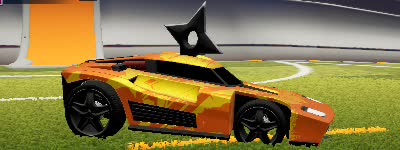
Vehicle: breakout